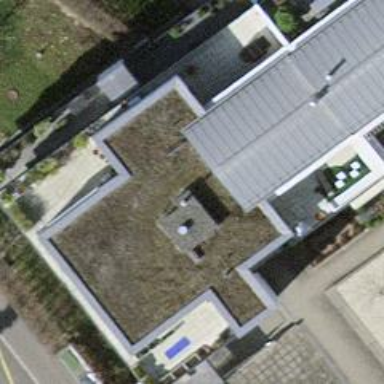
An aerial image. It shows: Flat roofed building.